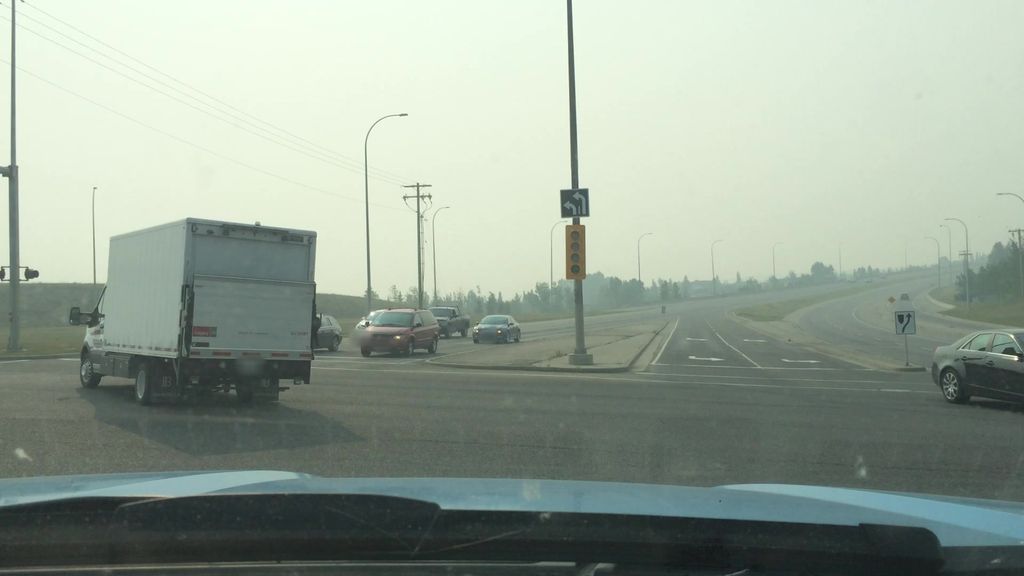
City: calgary